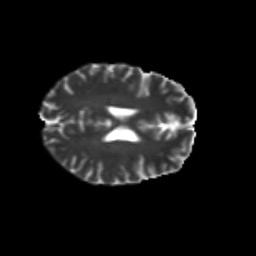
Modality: T2w
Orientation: axial
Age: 27
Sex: male
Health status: healthy
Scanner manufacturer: siemens
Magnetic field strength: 3 T
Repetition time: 10.8 s
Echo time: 0.082 s